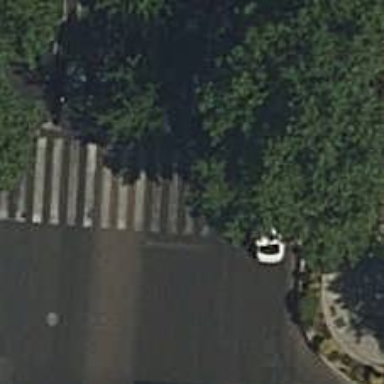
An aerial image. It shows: Zebra crossing with traffic signals on the road.